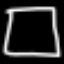
Label: square